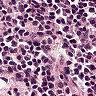
Metastatic tissue present: no